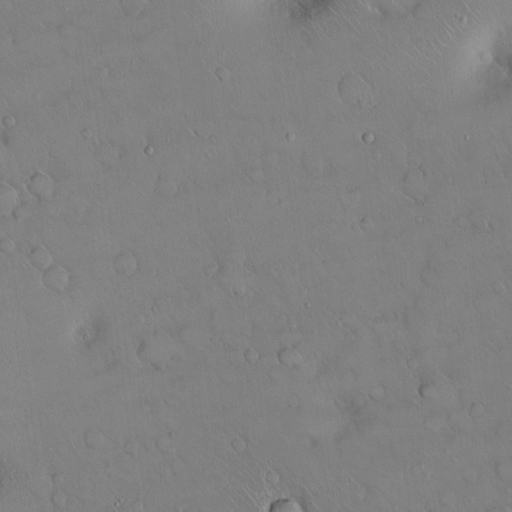
Objects detected: cone, cone